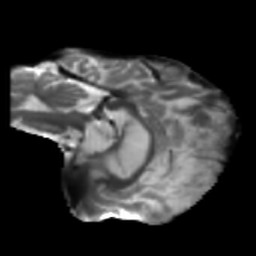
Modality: T2w
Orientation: sagittal
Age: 63
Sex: female
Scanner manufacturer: siemens
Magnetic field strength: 3 T
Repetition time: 5.25 s
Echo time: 0.08 s